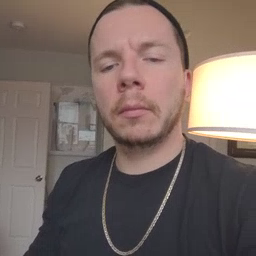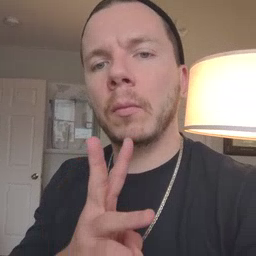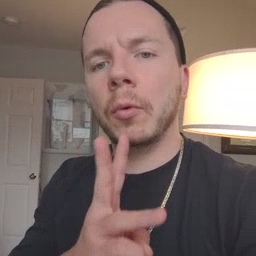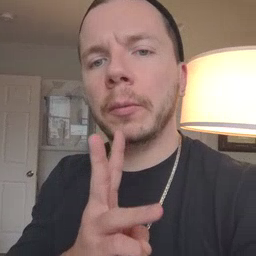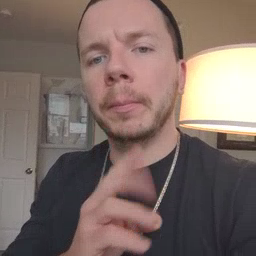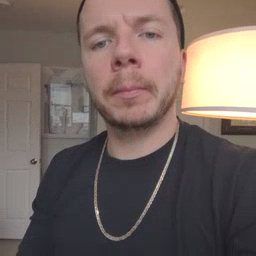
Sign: water